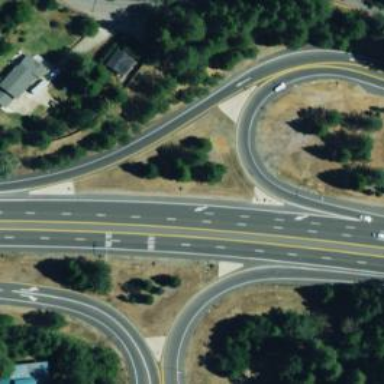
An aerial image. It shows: Trunk link highway with asphalt surface.